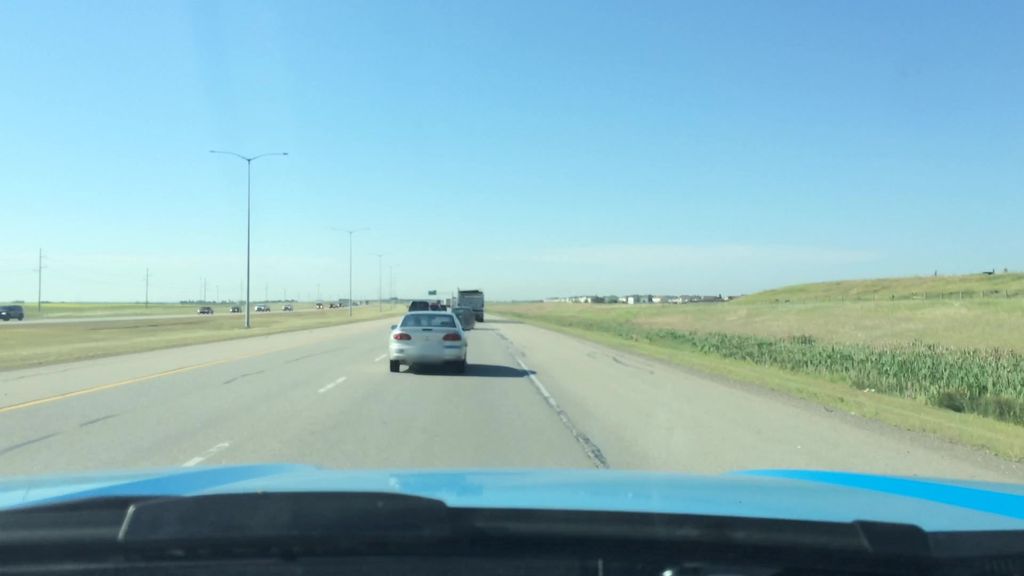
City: calgary